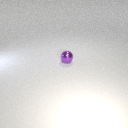
small purple metal sphere